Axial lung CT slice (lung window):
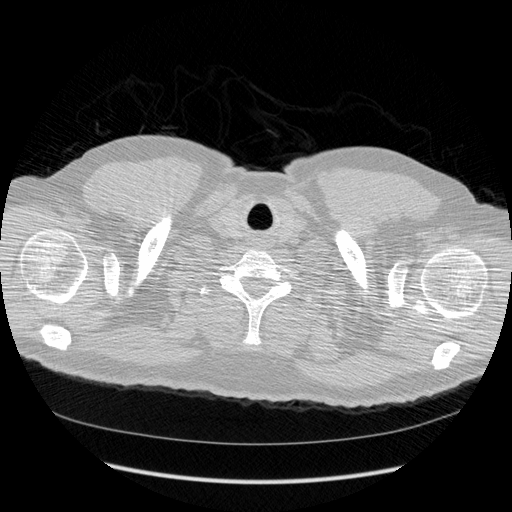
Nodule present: no